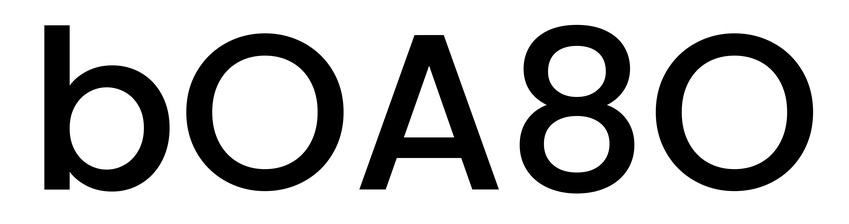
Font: Poppins-Medium